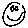
Label: smiley face